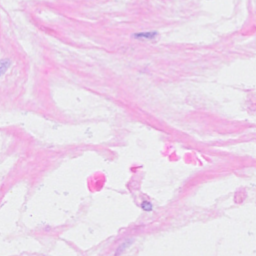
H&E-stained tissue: Breast